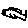
Label: fish